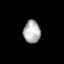
Tissue: lung
Cell type: T cells
Senescence score: 0.658
Nuclear area (px): 377
Mean DAPI intensity: 175.923